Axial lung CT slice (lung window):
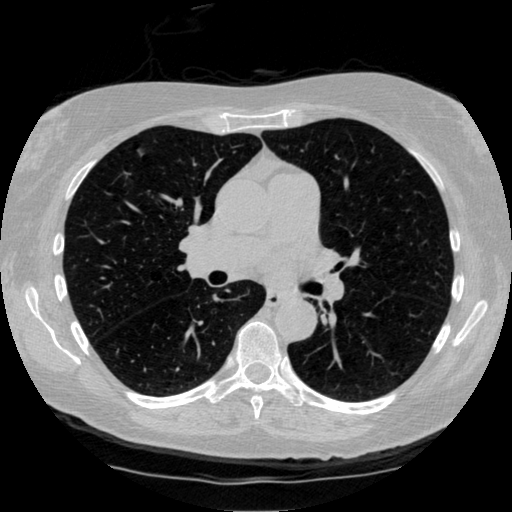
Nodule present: yes
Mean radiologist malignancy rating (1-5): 2.75